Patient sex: F
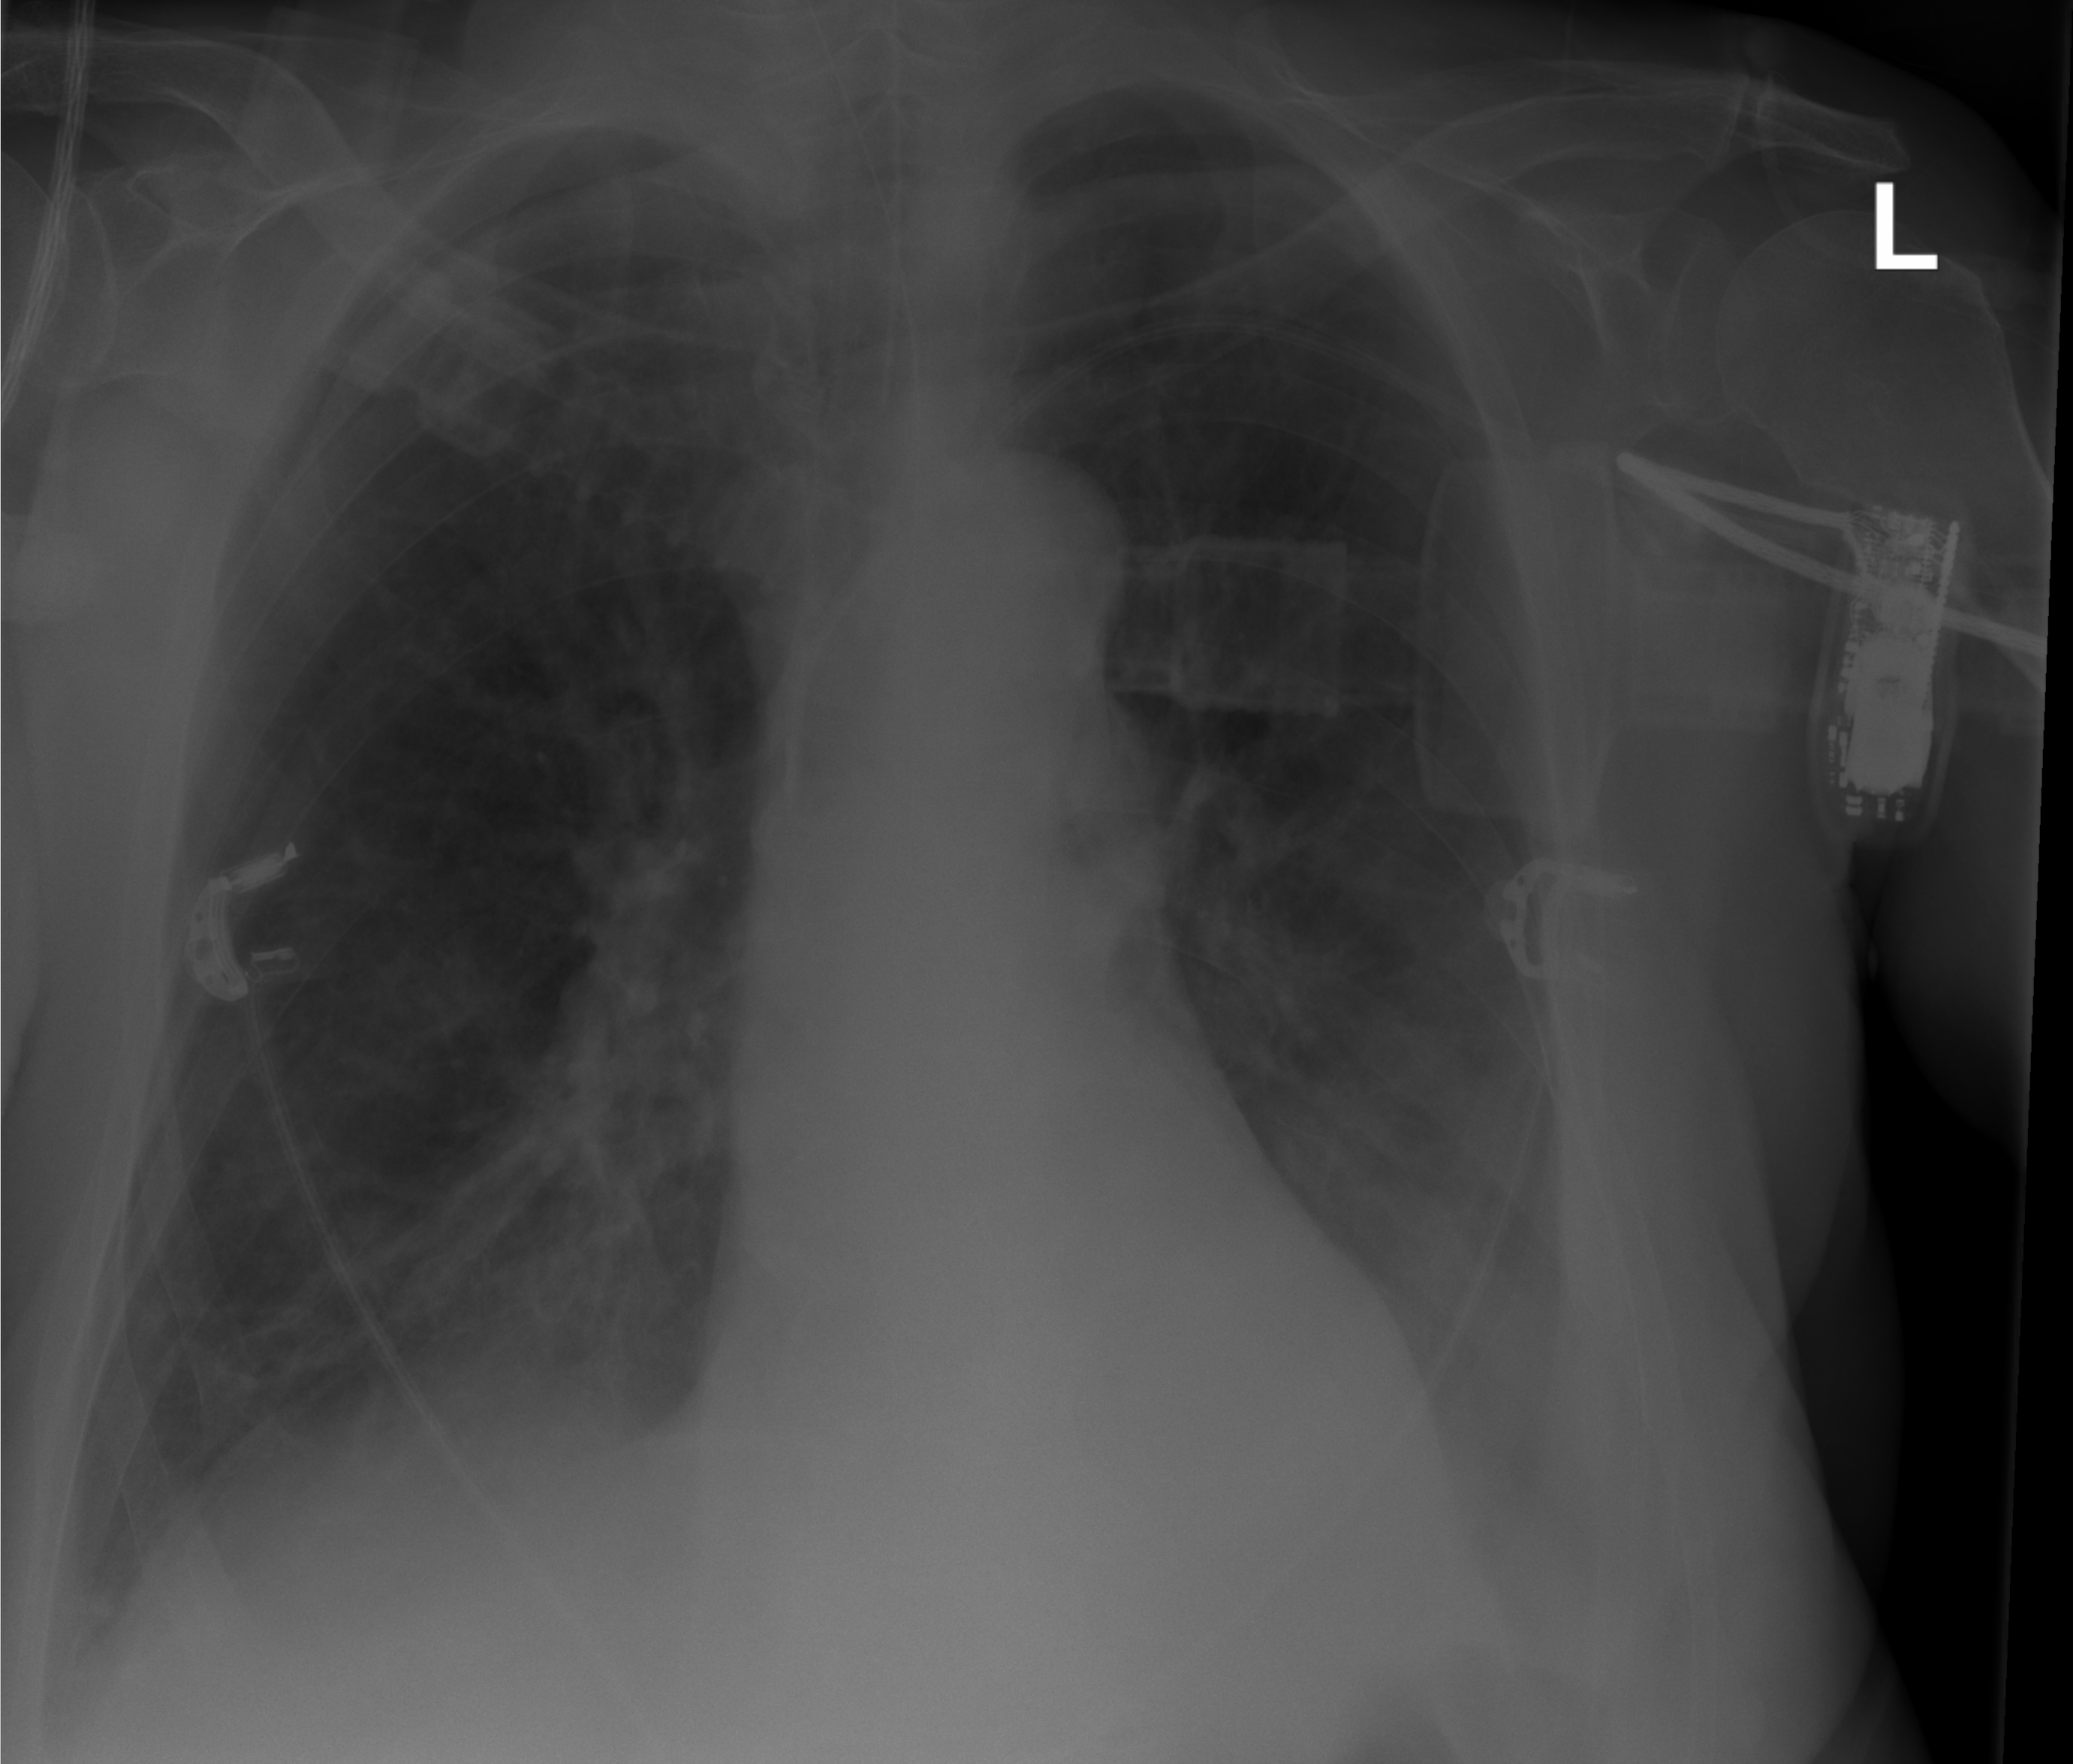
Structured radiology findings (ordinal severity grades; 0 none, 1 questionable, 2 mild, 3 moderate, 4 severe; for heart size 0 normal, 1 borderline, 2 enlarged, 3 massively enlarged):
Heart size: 0
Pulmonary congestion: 0
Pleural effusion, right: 1
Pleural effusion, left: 2
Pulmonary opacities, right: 0
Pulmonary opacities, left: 0
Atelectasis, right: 0
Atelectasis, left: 0